Interaction volume radius: 10 \u00c5
Interaction volume height: 10 \u00c5
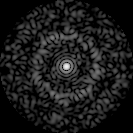
Disorder parameter: 0.8182